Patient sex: F
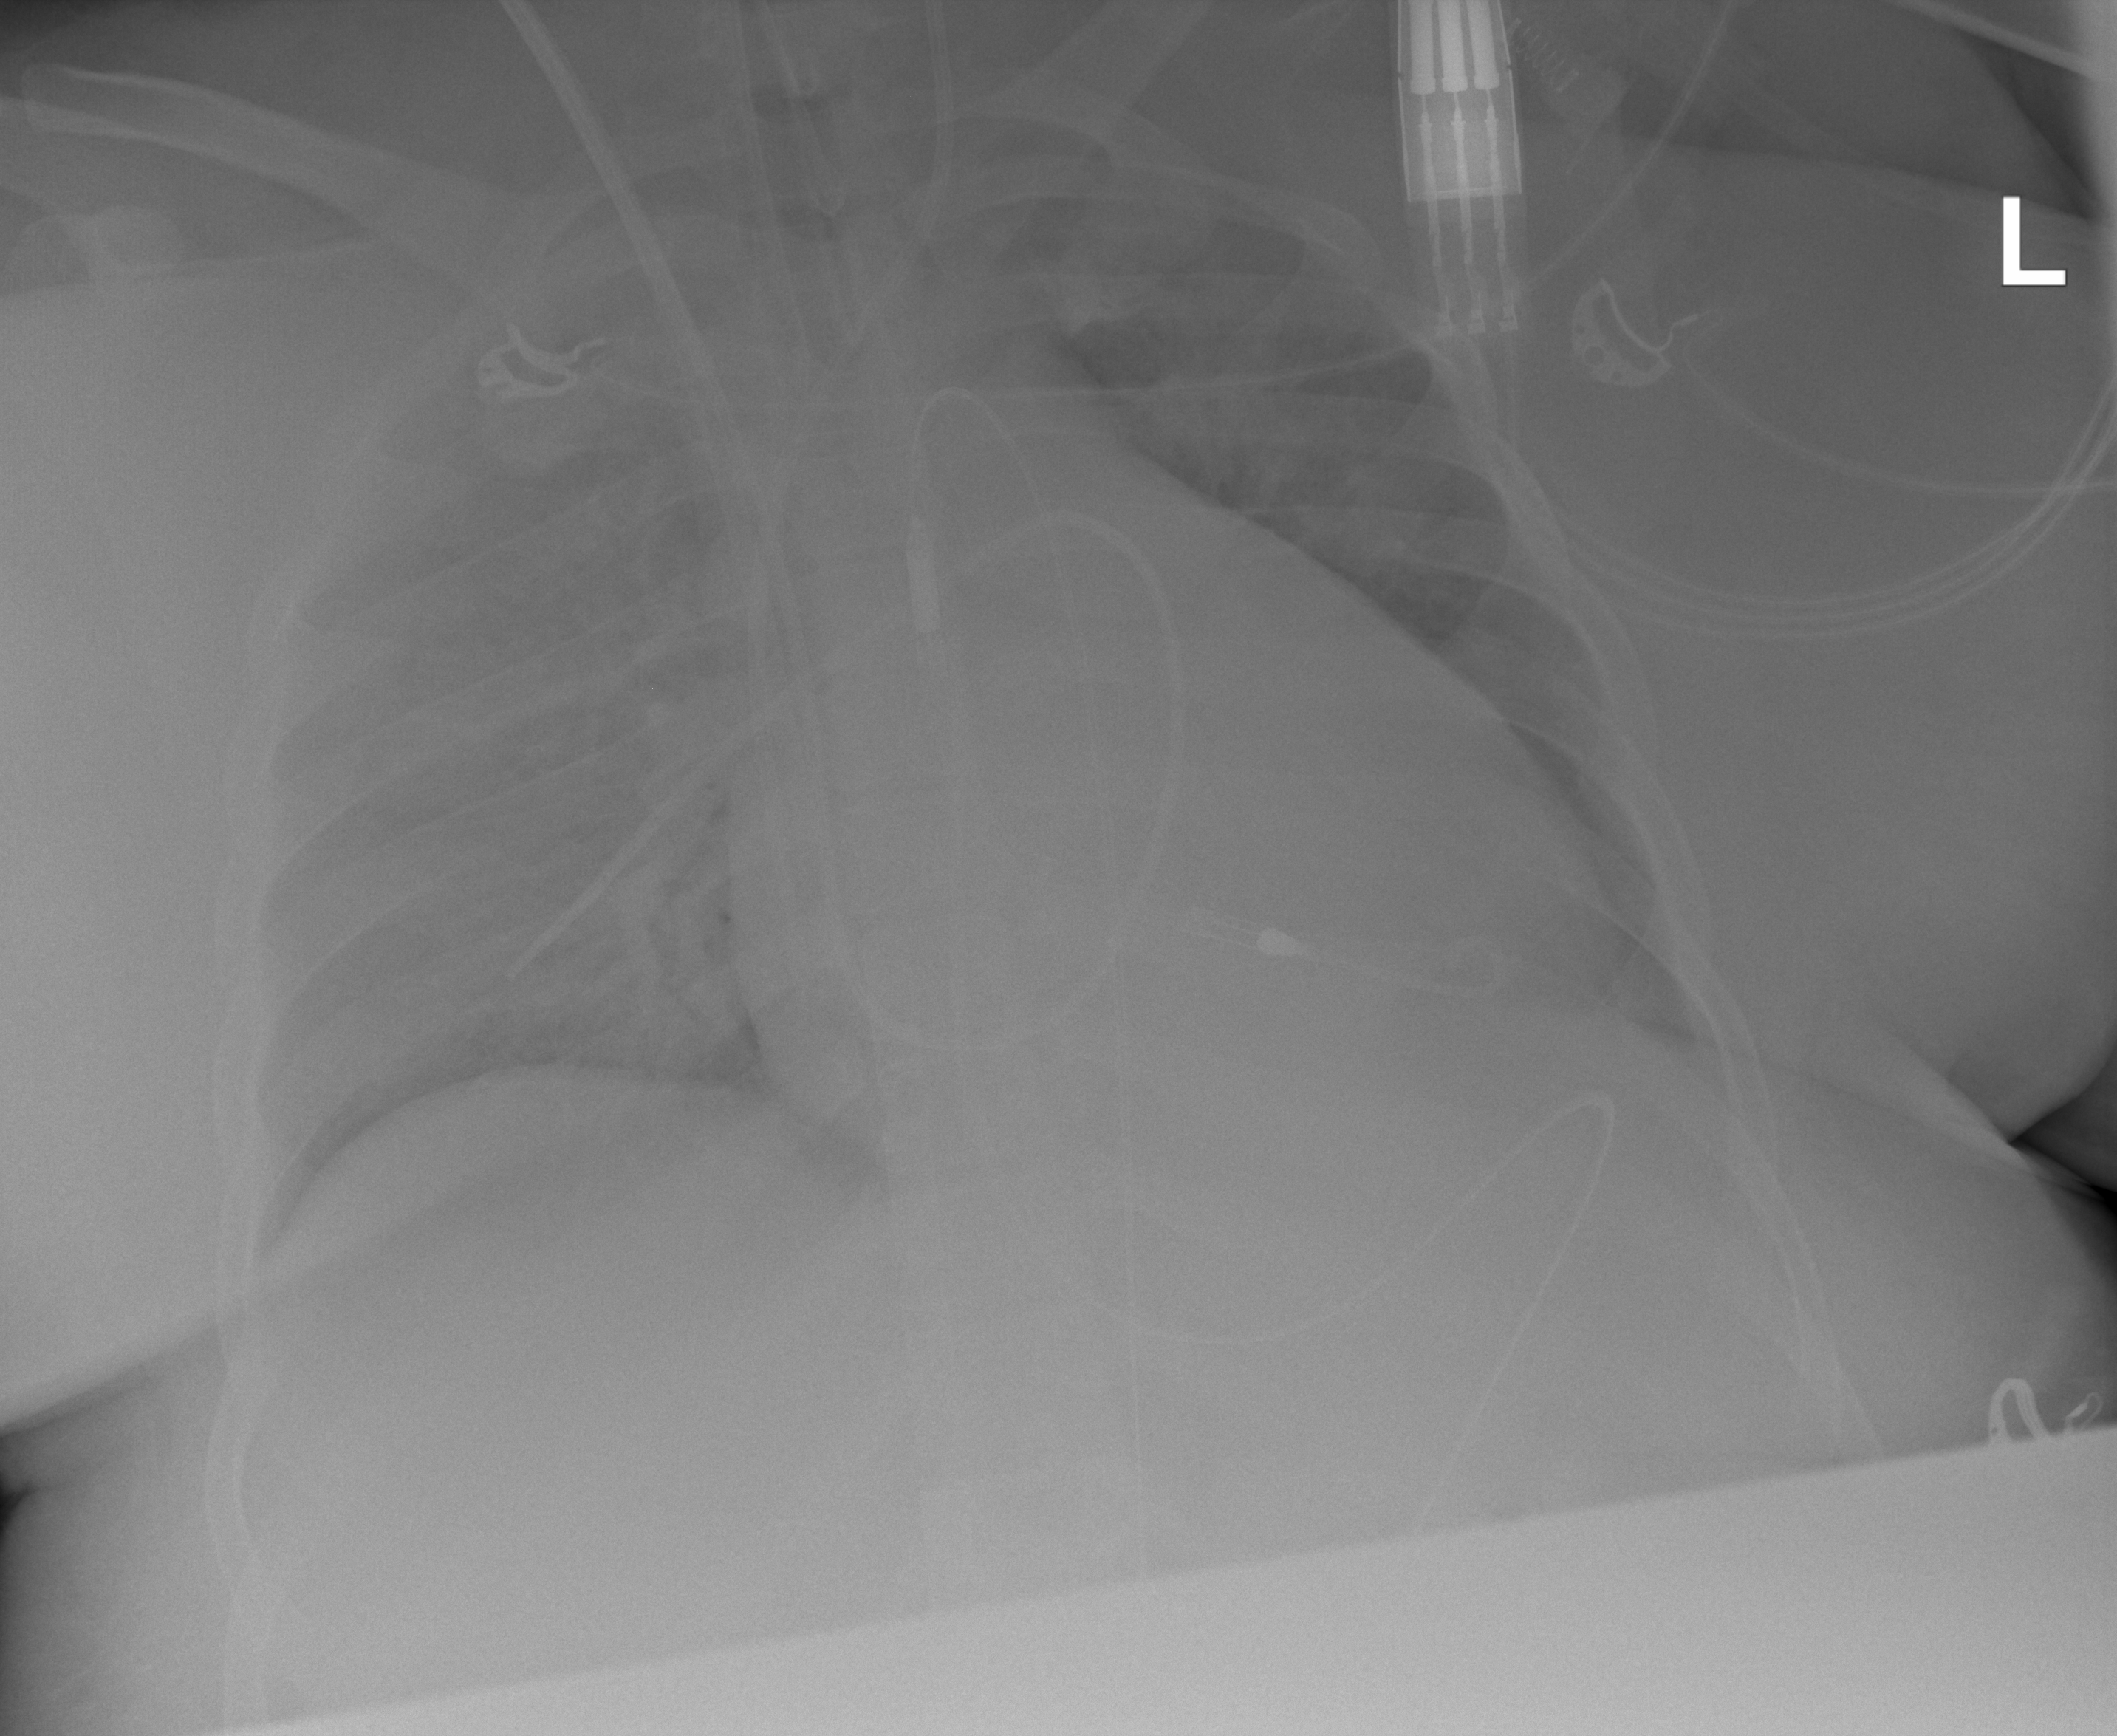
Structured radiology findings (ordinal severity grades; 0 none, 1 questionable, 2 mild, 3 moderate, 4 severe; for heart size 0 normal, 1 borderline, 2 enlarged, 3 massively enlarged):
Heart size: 3
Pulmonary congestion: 4
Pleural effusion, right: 2
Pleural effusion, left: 2
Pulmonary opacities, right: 4
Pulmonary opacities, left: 4
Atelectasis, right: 4
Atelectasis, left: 4